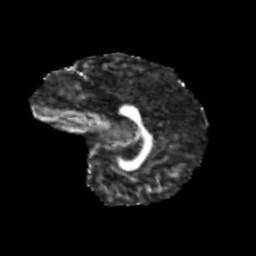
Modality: FA
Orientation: sagittal
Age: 11
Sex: female
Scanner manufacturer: siemens
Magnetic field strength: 3 T
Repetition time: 3.8 s
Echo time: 0.07 s